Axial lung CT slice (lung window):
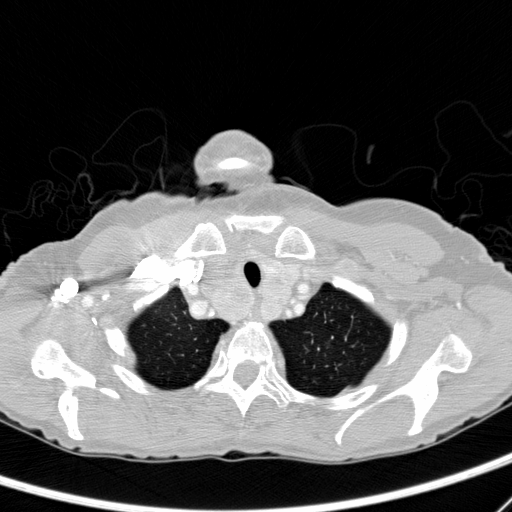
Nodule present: no